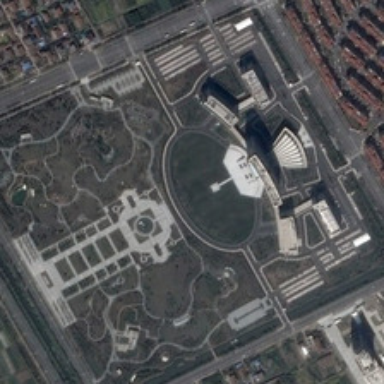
The square area is a large square .